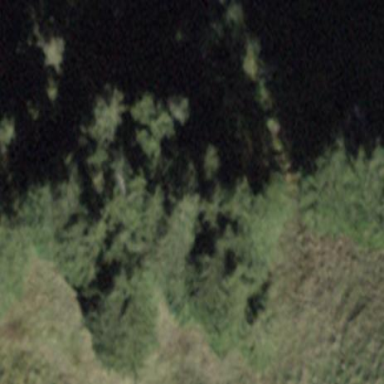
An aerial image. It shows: Forest area.